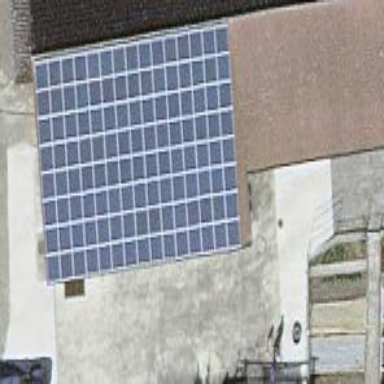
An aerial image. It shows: Solar photovoltaic panel generator.